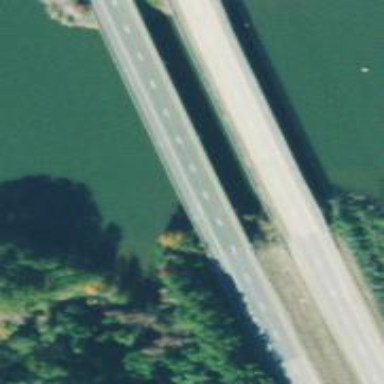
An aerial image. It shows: Bridge made of asphalt on trunk highway with ice hazard.